Interaction volume radius: 10 \u00c5
Interaction volume height: 10 \u00c5
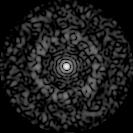
Disorder parameter: 0.8531